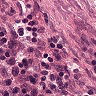
Metastatic tissue present: no